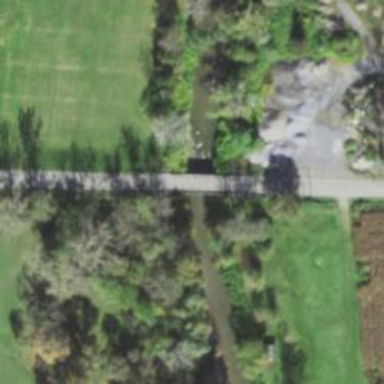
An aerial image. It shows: Residential road with bridge.